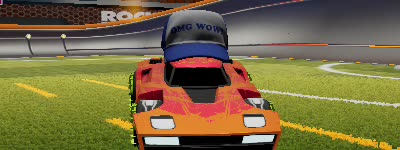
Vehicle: breakout